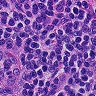
Metastatic tissue present: no